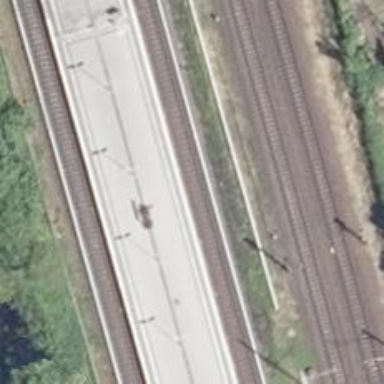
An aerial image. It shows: Light rail stop position on the railway.